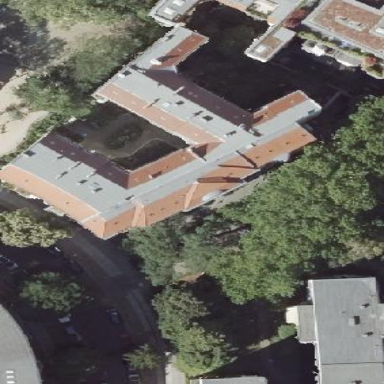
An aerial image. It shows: Building with apartments featuring unique double saltbox roof shape.